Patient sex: M
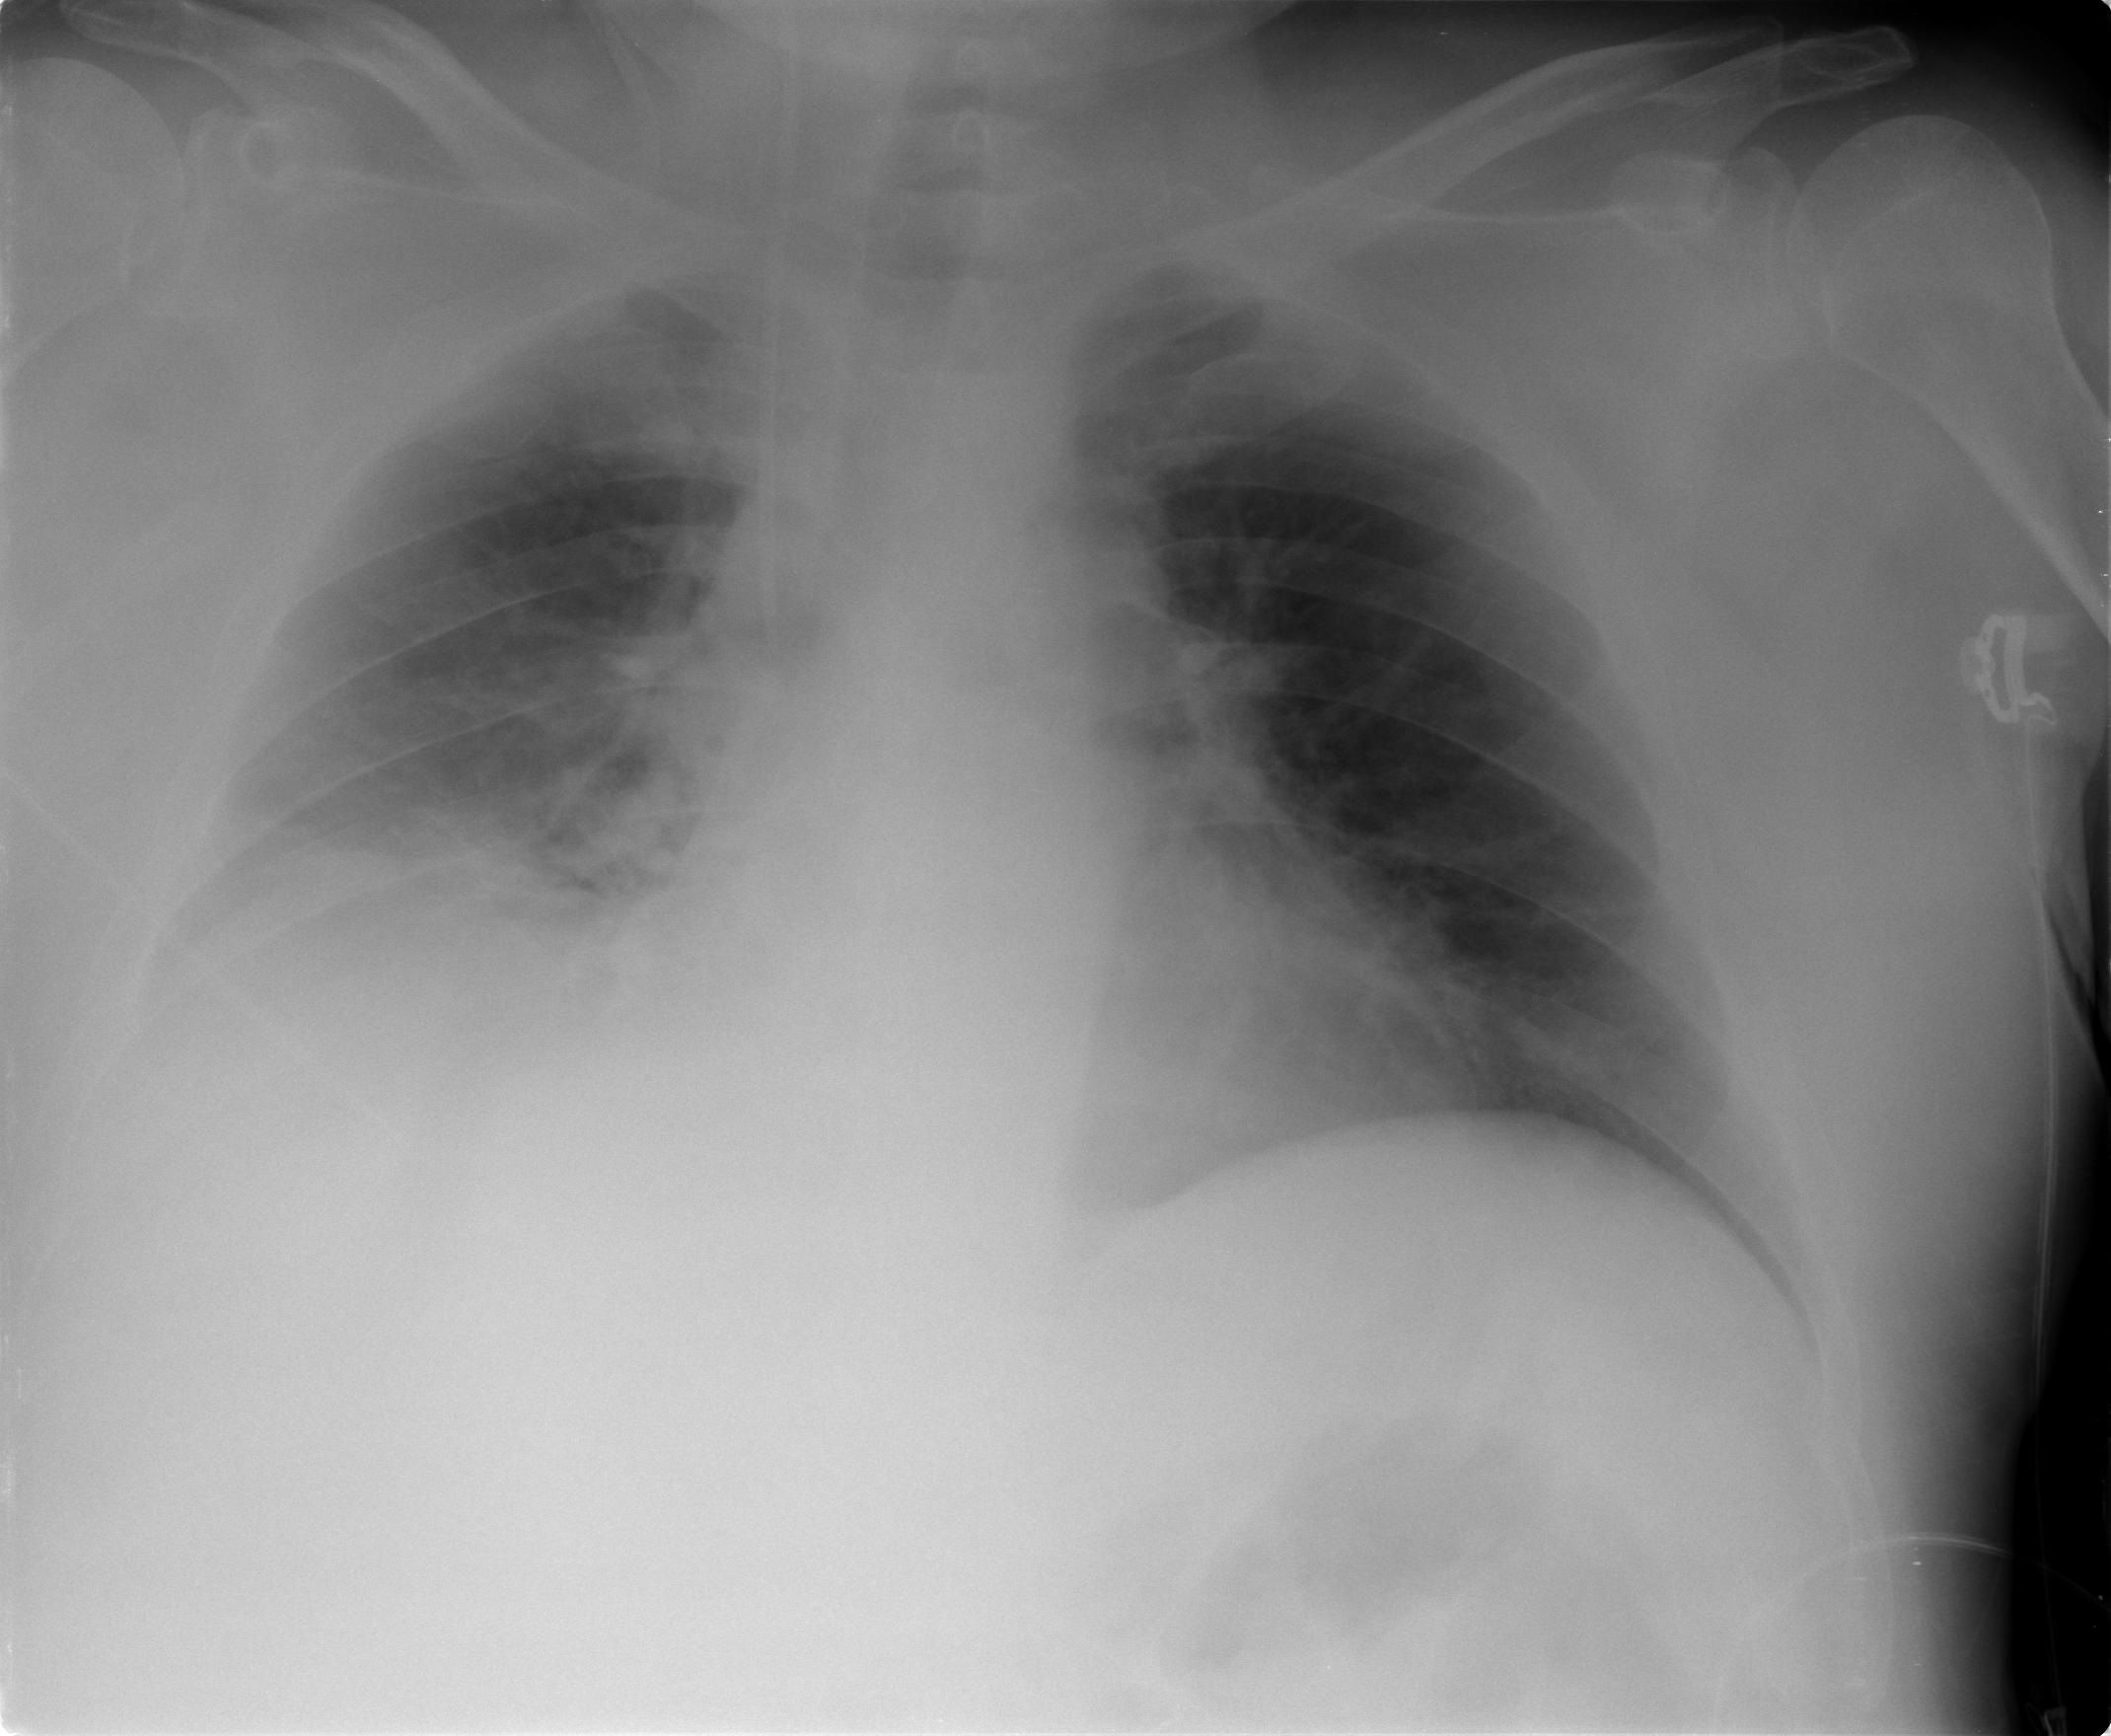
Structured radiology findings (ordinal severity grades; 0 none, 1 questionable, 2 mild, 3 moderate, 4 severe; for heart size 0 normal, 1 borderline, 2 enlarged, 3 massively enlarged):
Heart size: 2
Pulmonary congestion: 1
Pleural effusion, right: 2
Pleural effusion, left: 0
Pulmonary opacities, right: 0
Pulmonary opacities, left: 0
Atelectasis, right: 2
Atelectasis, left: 0